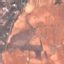
Label: PermanentCrop